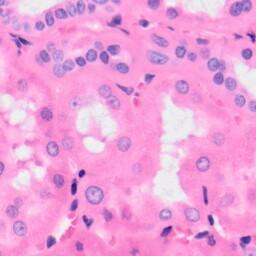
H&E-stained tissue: Kidney